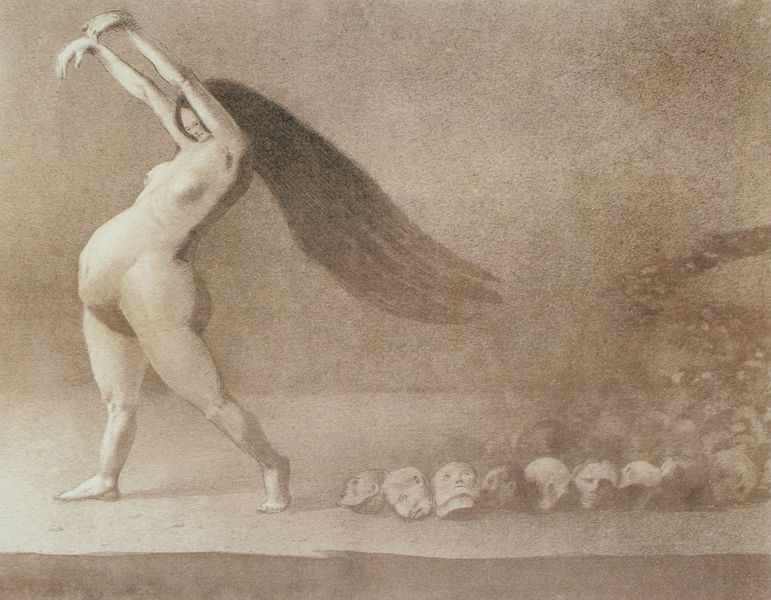
Titel: Unser aller Mutter Erde
Künstler: Alfred Kubin
Standort: Freiburg
Institution: Privatbesitz
Schlagwörter: akt, dunkel, fuß, hand, kopf, nackt, weiß, gelb, braun, brust, busen, frau, grau, haar, hell, köpfe, männer, rücken, schwarz, straße, szene, zeichnung, weg, tanz, gesichter, arm, arme, faru, gesicht, lang, schädel, tod, tot, hände, gehen, boden, haare, lange haare, bühne, theater, rund, engel, beine, mähne, taille, bein, brüste, gesäß, hintern, dunst, grafik, graphik, nebel, sepia, angst, karikatur, dick, weib, nabel, bauch, scham, zehen, schwanger, dünn, surreal, fett, vanitas, spiel, fussboden, barfuss, gang, vergänglichkeit, arsch, radierung, schrecken, reihe, schlange, bleistift, allegorie, leben, totenkopf, rollen, schreitend, medusa, prozession, totenschädel, fersen, rötel, show, fruchtbarkeit, hexe, monster, zeichnug, masken, wehend, folgen, totenköpfe, häupter, abgeschlagen, furie, zauberin, absurd, tanzend, hohlkreuz, theaterspiel, geköpfte, po, schedel, totnschädel, methusa, shädel